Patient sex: M
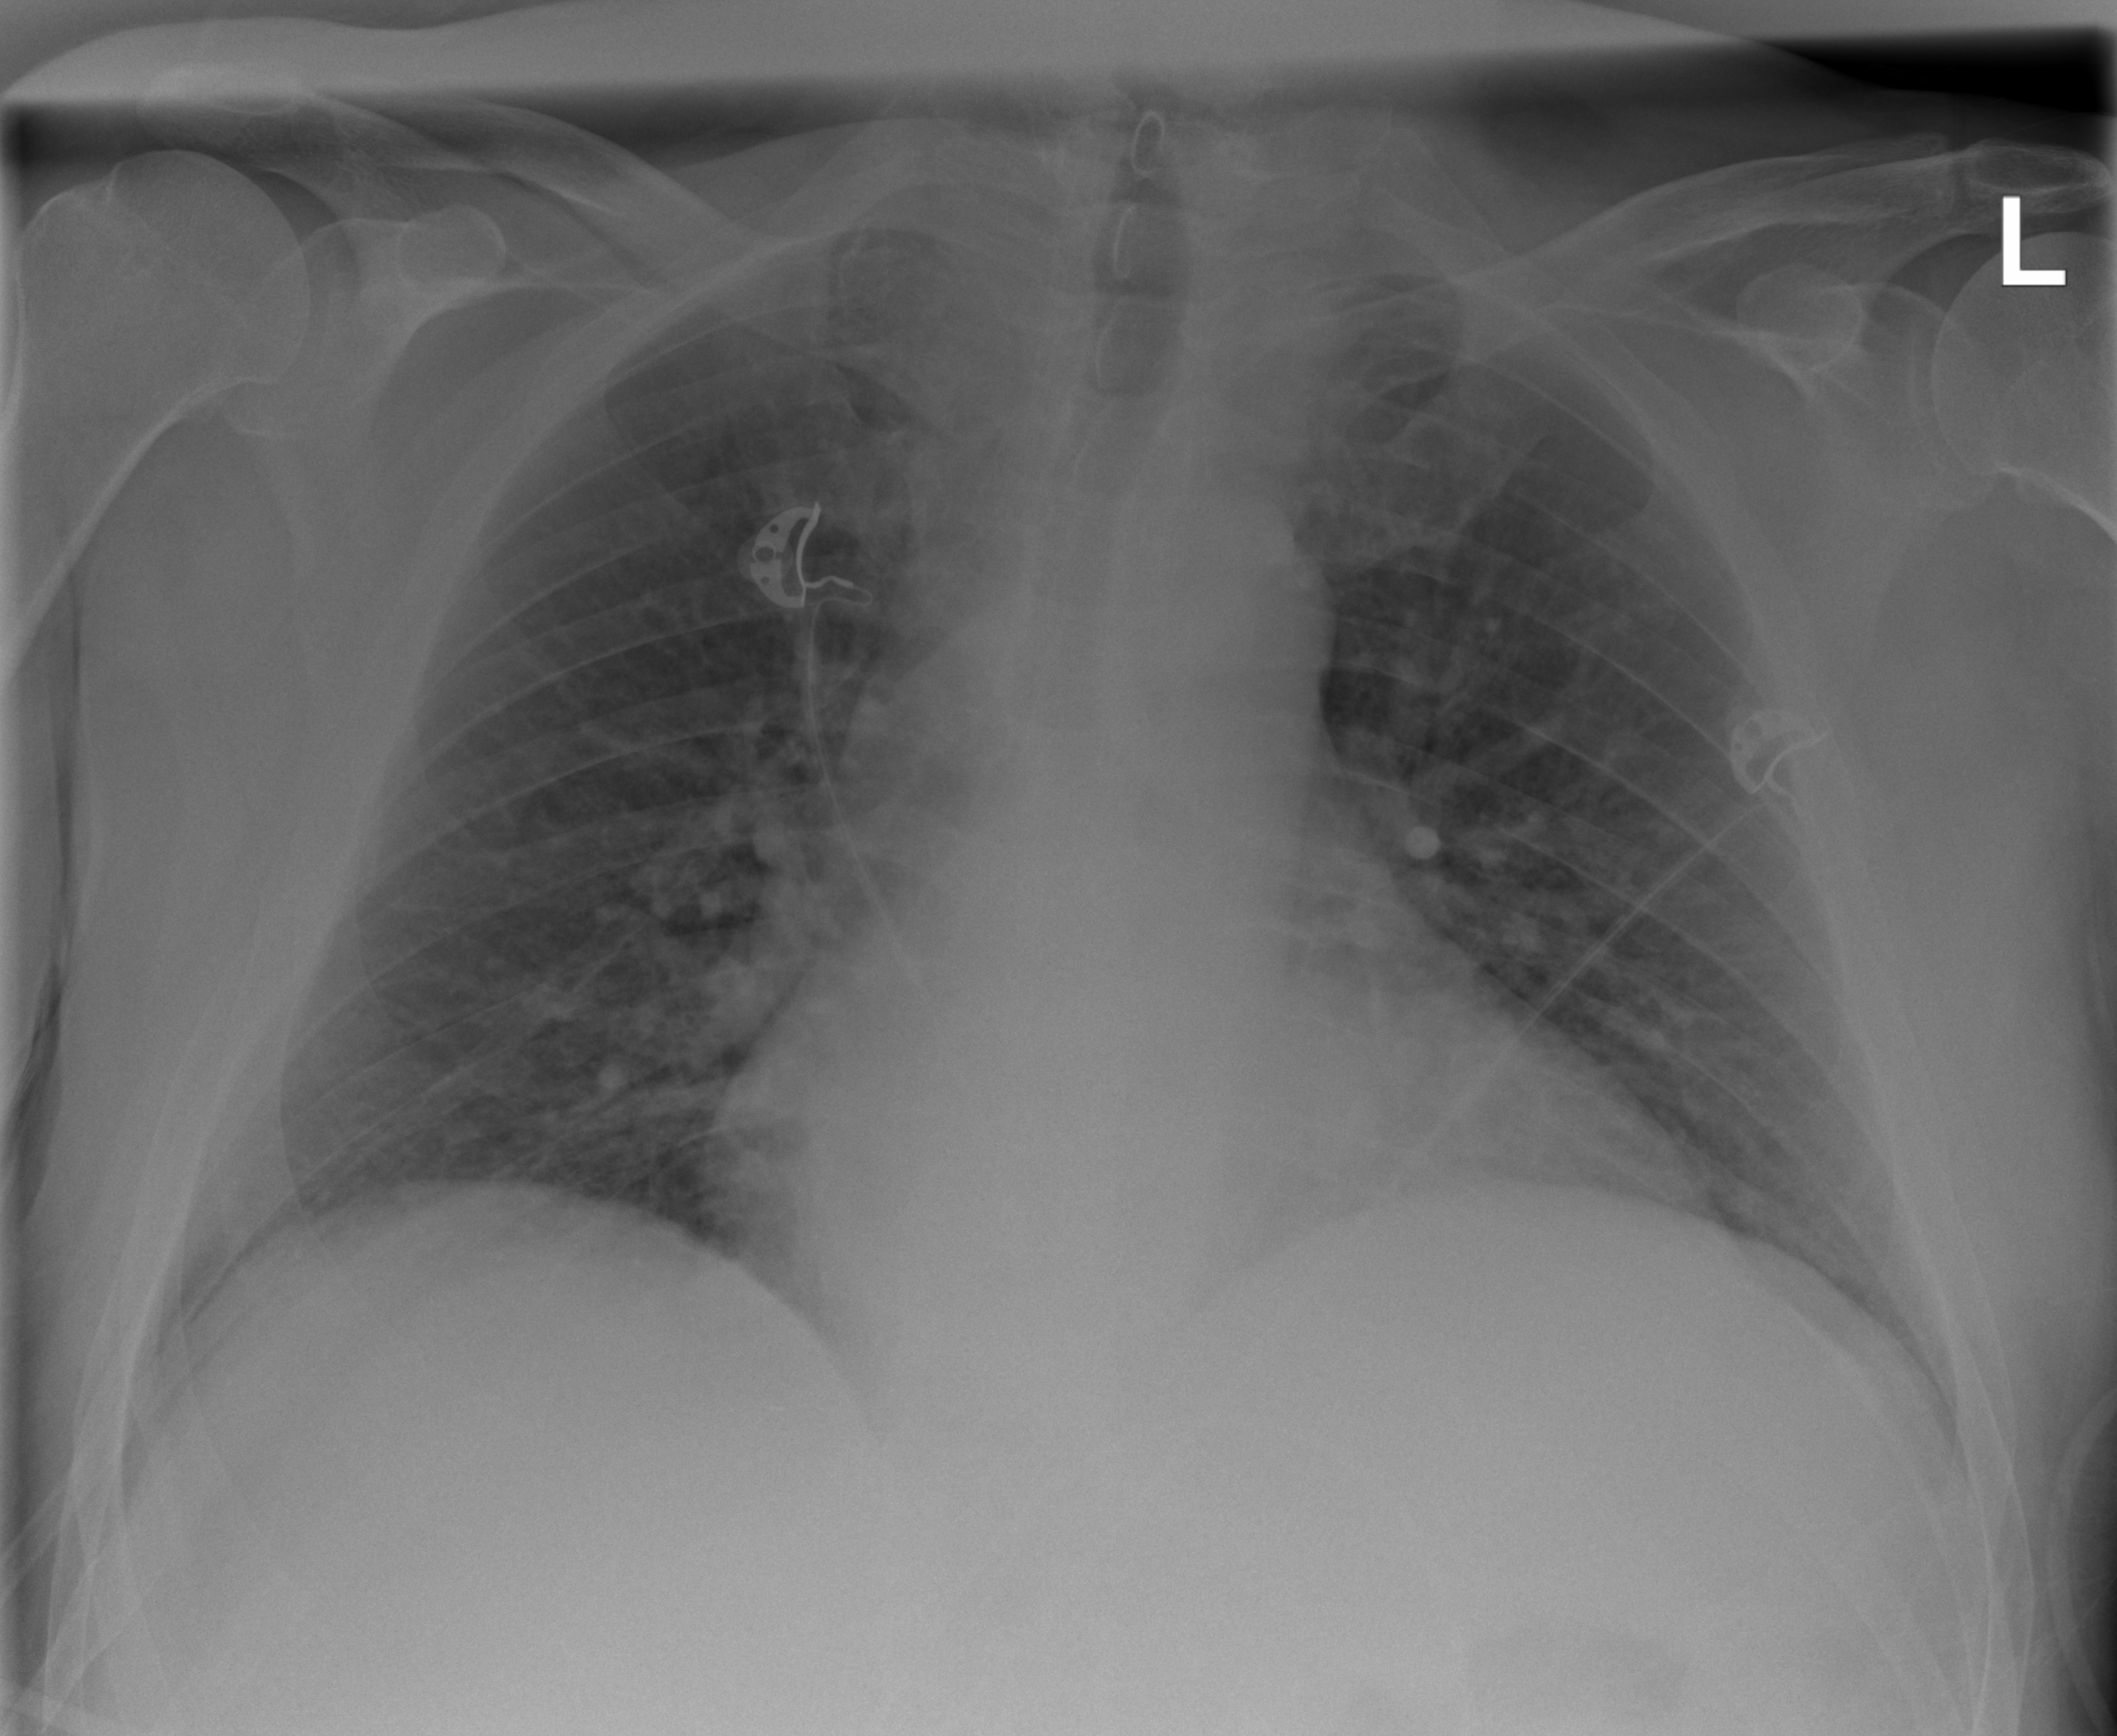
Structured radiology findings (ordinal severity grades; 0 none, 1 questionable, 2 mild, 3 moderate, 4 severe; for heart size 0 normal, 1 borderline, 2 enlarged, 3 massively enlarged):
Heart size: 1
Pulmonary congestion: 2
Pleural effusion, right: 0
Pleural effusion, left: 0
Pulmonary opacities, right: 0
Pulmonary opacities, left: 0
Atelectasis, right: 1
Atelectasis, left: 0